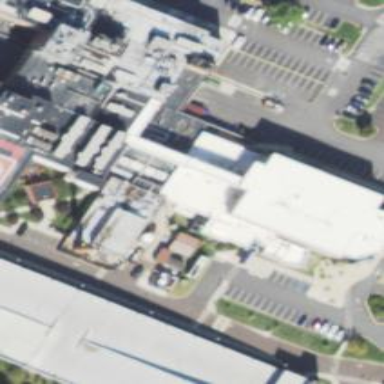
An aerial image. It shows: Clinic building offering healthcare services.